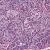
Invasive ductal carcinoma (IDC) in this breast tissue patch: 0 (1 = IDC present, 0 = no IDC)